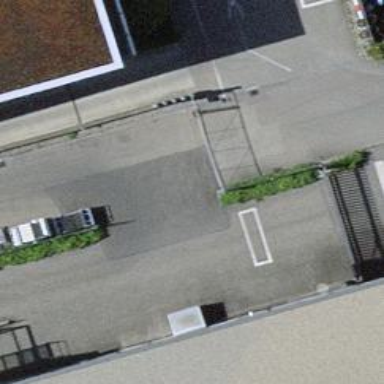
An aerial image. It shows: Service road with asphalt surface and no sidewalk.